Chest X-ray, PA view. Patient: 36 years old, sex M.
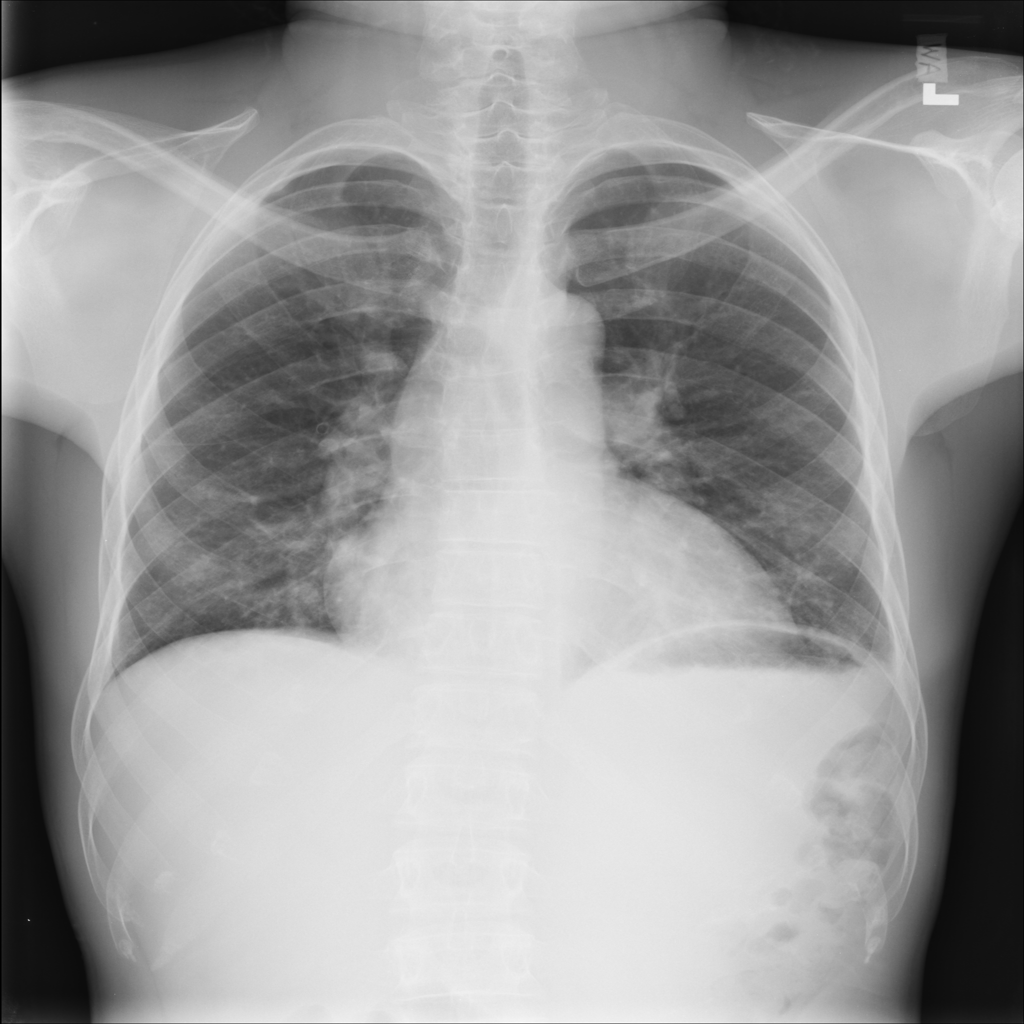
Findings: Cardiomegaly